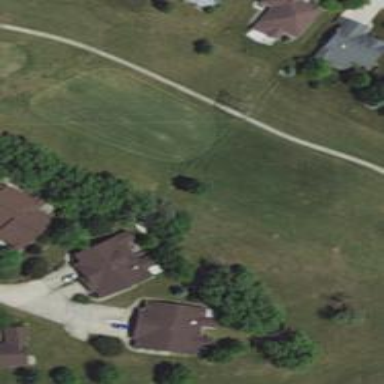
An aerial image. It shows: Golf fairway surrounded by grass.